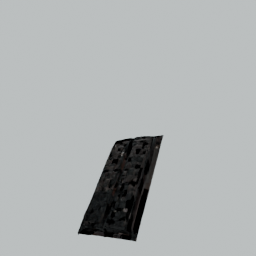
Label: architecture